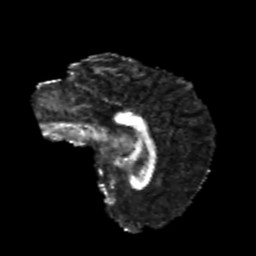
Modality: FA
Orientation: sagittal
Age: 23
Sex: female
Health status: healthy
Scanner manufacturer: philips
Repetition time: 7.39 s
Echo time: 0.08599 s